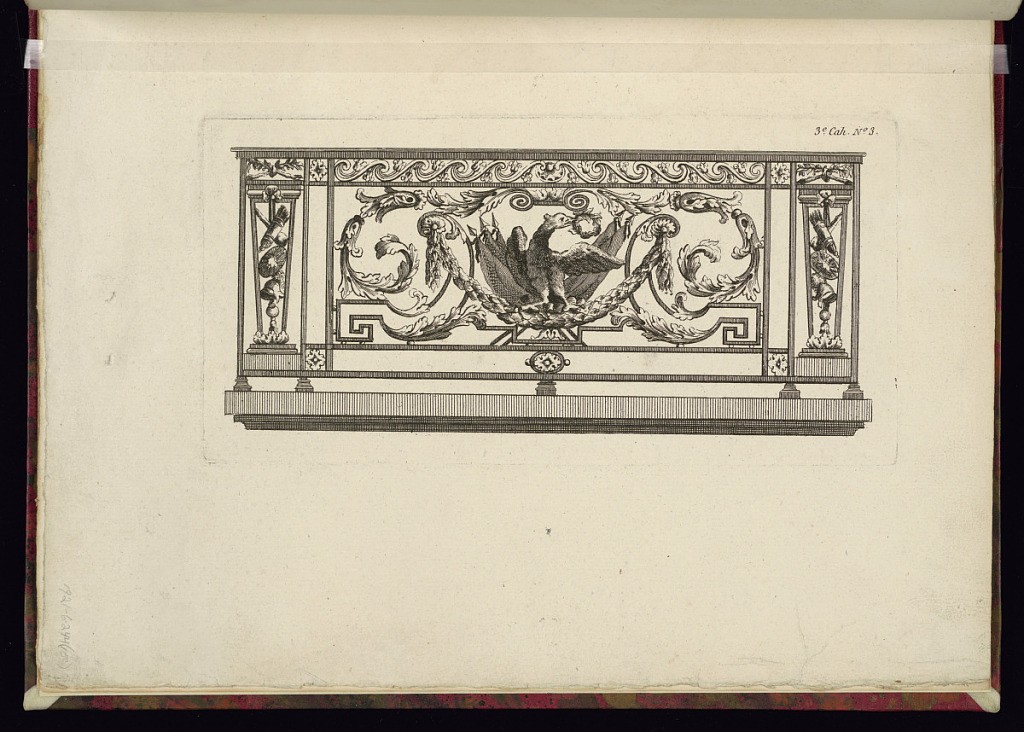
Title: Design for an Iron Balcony
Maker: Gabriel Bonthomme, France, active ca. 1775
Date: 1777
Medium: Etching and engraving on paper
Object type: Print
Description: Design for an iron balcony with an eagle at its center, in front of crossed flags, holding a wreath in its beak. On either side are trophies of war. The plate is numbered but not signed.